Interaction volume radius: 10 \u00c5
Interaction volume height: 15 \u00c5
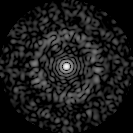
Disorder parameter: 0.8325